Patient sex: M
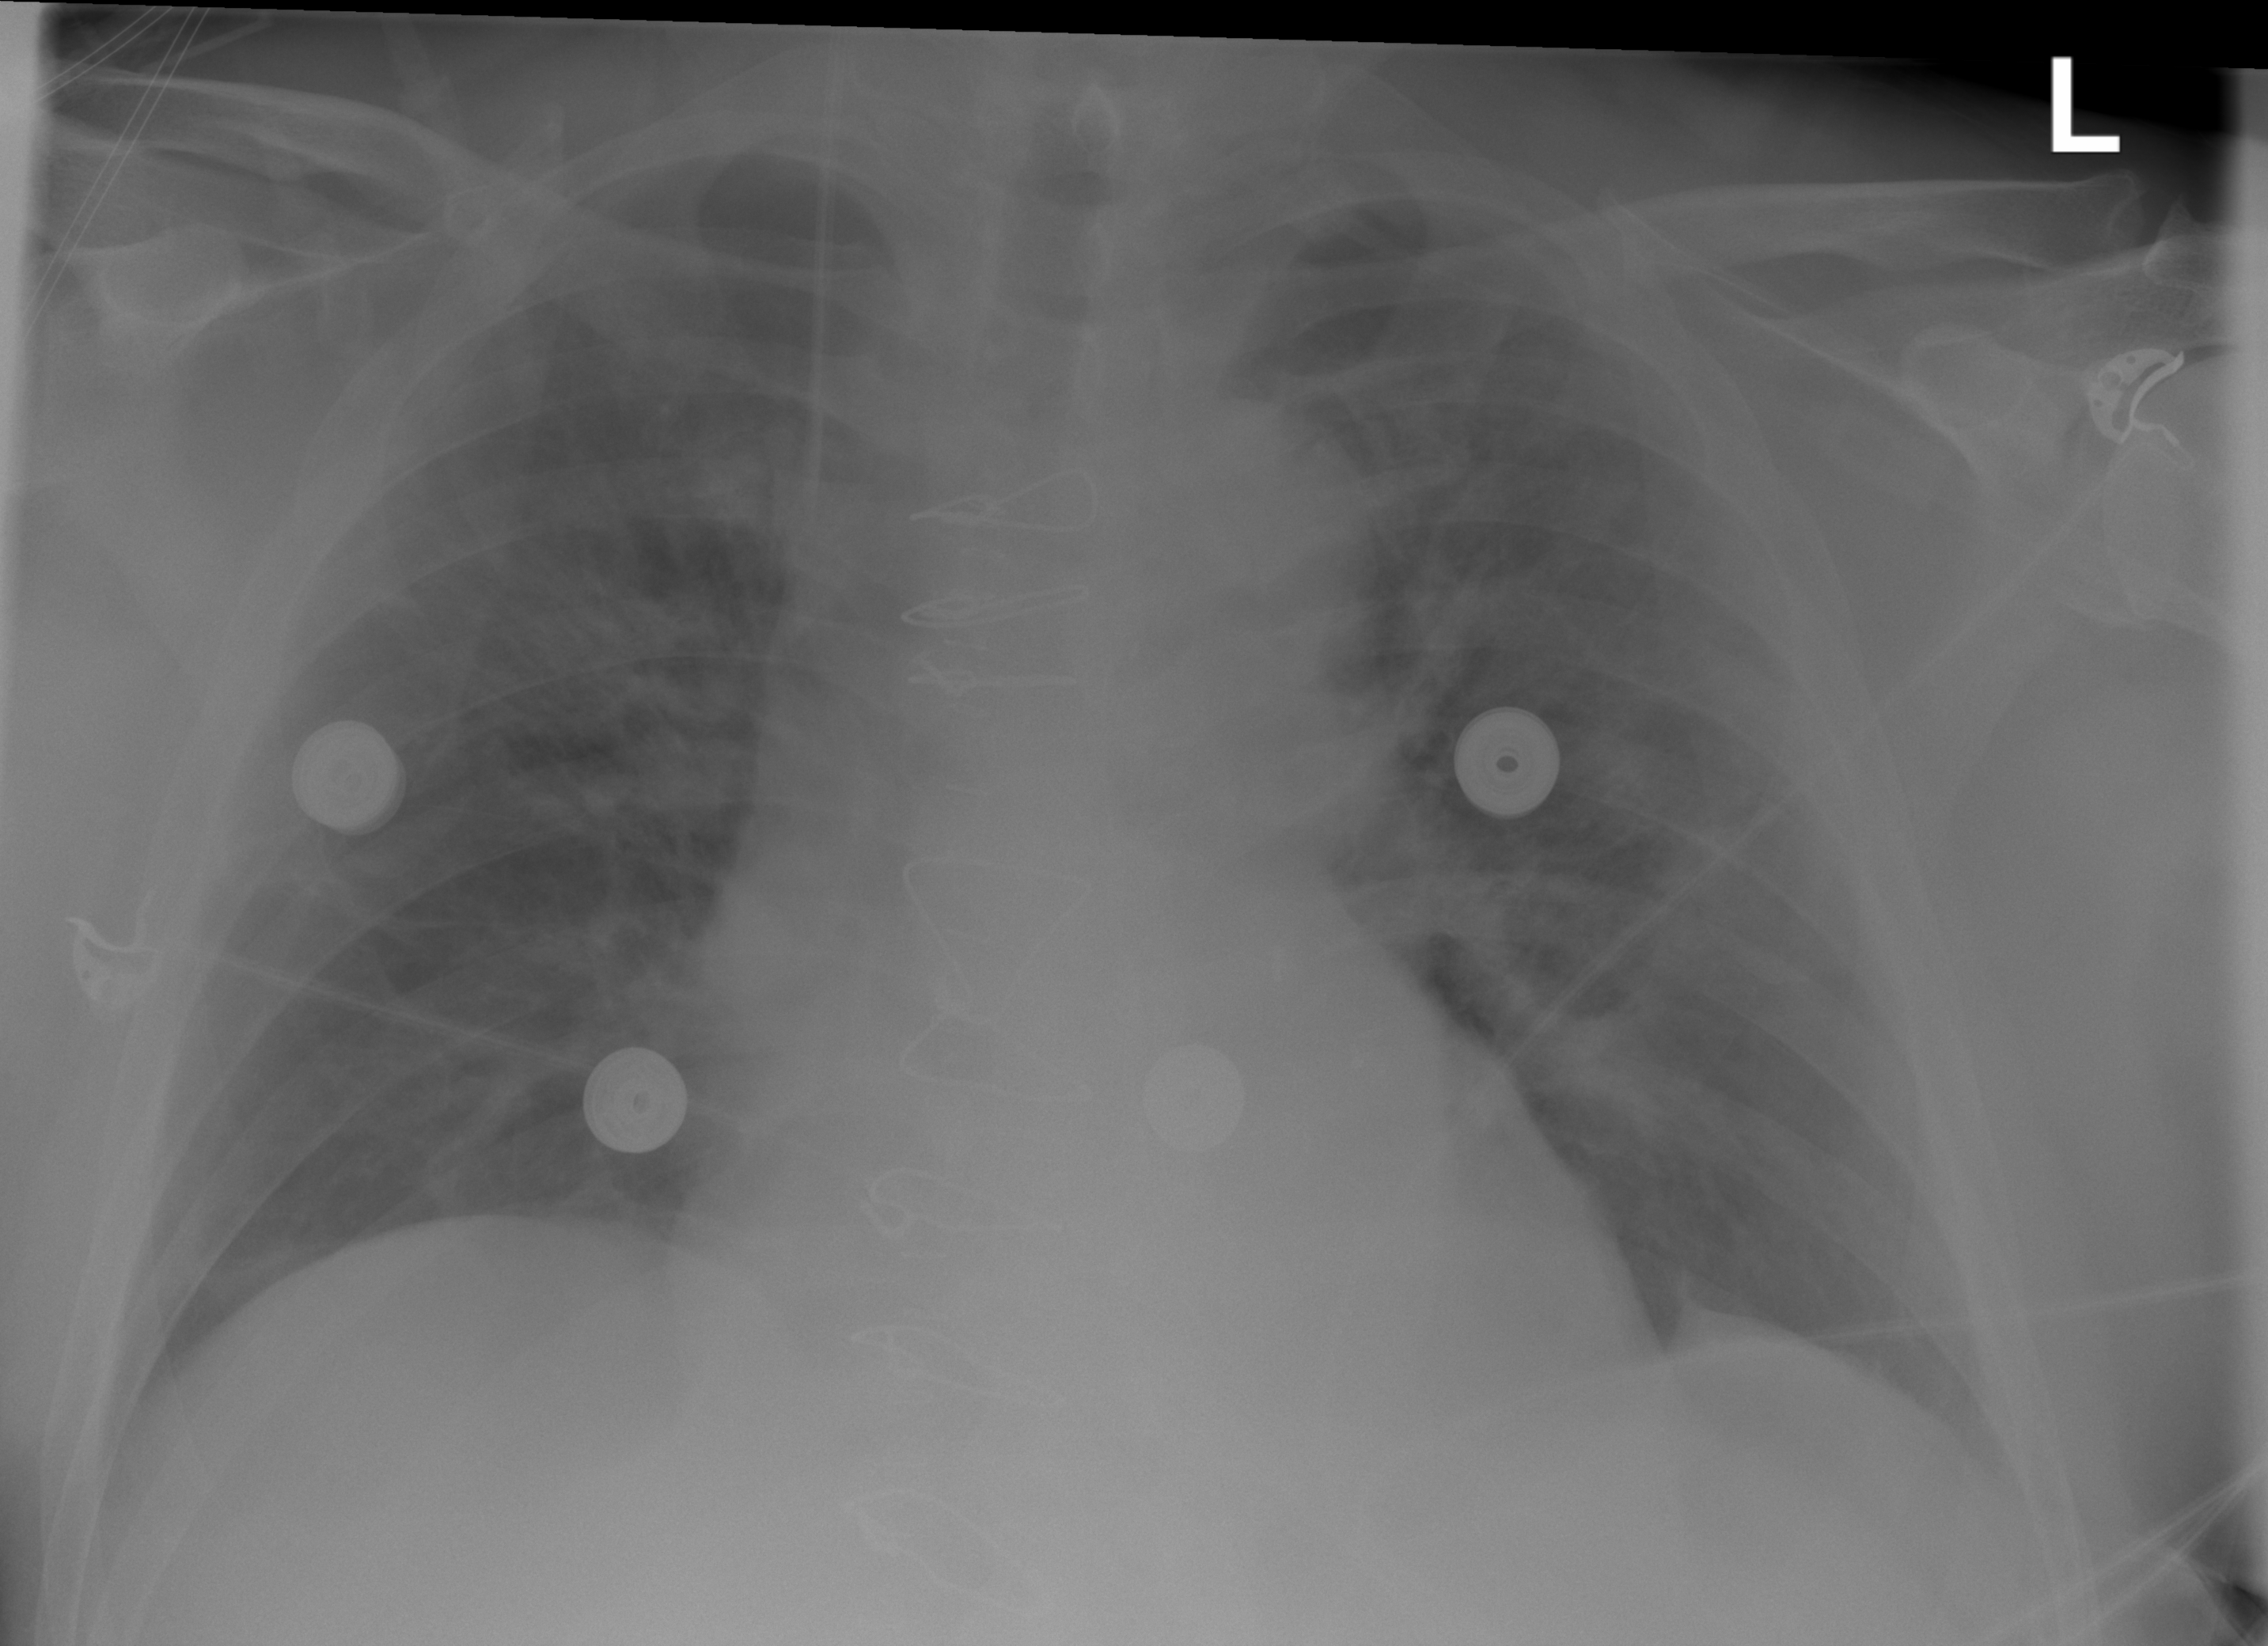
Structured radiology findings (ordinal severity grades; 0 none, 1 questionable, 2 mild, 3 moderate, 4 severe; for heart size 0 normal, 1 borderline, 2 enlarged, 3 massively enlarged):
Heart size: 1
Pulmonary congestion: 2
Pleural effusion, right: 0
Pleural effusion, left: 0
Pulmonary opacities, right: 0
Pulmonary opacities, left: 0
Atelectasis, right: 2
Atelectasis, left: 2